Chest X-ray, AP view. Patient: 59 years old, sex F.
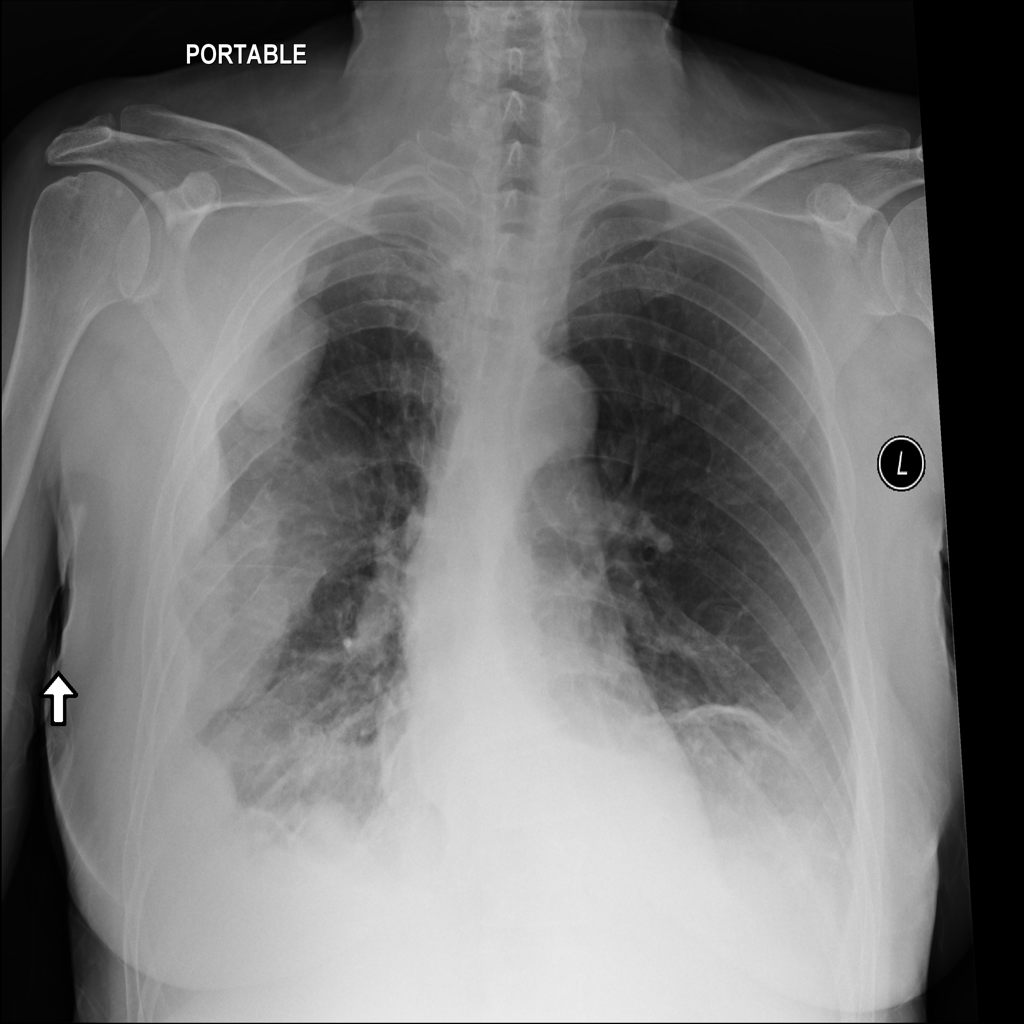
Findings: Mass